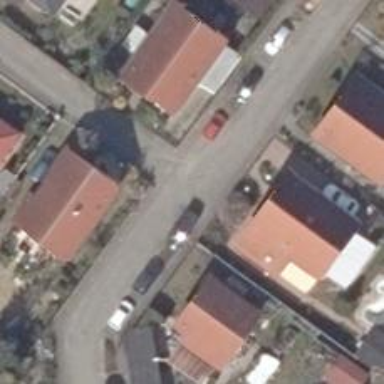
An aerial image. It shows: Living street.